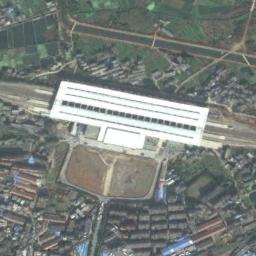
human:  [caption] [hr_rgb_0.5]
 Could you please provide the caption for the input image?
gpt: There are many buildings beside the railway station .

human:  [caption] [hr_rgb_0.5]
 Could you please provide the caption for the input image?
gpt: The railway station is next to some buildings and grass .

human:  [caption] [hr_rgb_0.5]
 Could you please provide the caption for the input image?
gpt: The railway station has some railways and a white building and a river is next to the railway station .

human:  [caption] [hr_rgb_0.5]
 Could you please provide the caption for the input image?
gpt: A well-equipped railway station in a crowded city .

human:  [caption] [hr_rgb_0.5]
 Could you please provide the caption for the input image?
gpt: There are many buildings and some green farmlands around the white railway station .